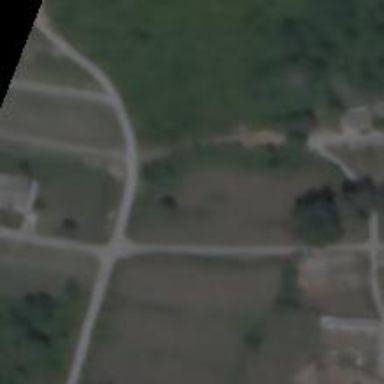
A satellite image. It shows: Residential road.